Question: I've searched around for an answer to this, but each solution just brings new compiler errors.
This is what I have so far, any help would be greatly appreciated:
'''
class SettingCell: UITableViewCell {
@IBOutlet weak var settingsLabel: UILabel!
@IBOutlet weak var settingsSwitch: UISwitch?
@IBOutlet weak var timeSetting: UILabel?
var cellDelegate: SettingCellDelegate?
override init(style: UITableViewCellStyle, reuseIdentifier: String?) {
super.init(style: style, reuseIdentifier: reuseIdentifier)
}
init(settingLabel: UILabel!, settingSwitch: UISwitch?, timeSetting: UILabel?) {
super.init(style: UITableViewCellStyle, reuseIdentifier: String?)
self.settingsLabel = settingLabel
self.settingsSwitch = settingSwitch
self.timeSetting = timeSetting
}
required init(coder aDecoder: NSCoder) {
fatalError("init(coder:) has not been implemented")
}
@IBAction func handledSwitchChange(sender: UISwitch) {
self.cellDelegate?.didChangeSwitchState(sender: self, isOn:settingsSwitch!.on)
}
...
}
'''

'''
'UITableViewCellStyle.Type' is not convertible to 'UITableViewCellStyle'
'''
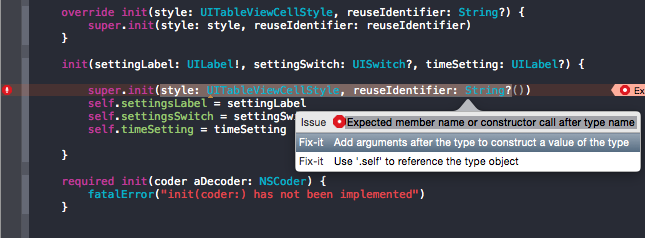
Answer: When you call this line:
'''
super.init(style: UITableViewCellStyle, reuseIdentifier: String?)
'''
you need to supply an actual cell style and an actual reuse identifier. You code at the moment is written as if this line is a function definition, not a function invocation.
Change it to something like:
'''
super.init(style: .Default, reuseIdentifier: "SettingCell")
'''
(though preferably at least the reuse identifier should be provided by the caller, not statically)